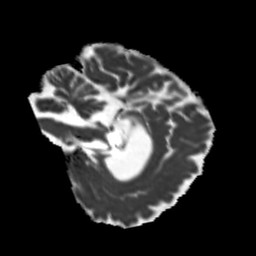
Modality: MD
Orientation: sagittal
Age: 51
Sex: male
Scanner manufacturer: siemens
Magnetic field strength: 3 T
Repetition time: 5.25 s
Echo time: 0.08 s